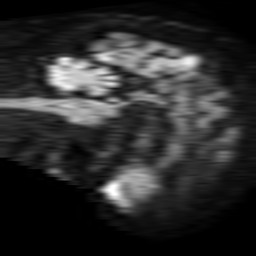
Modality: TRACE
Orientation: sagittal
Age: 82
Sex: male
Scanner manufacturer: philips
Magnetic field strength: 1.5 T
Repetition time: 3.409 s
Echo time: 0.06922 s